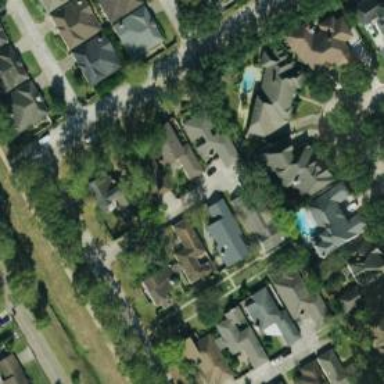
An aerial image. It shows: Residential road.